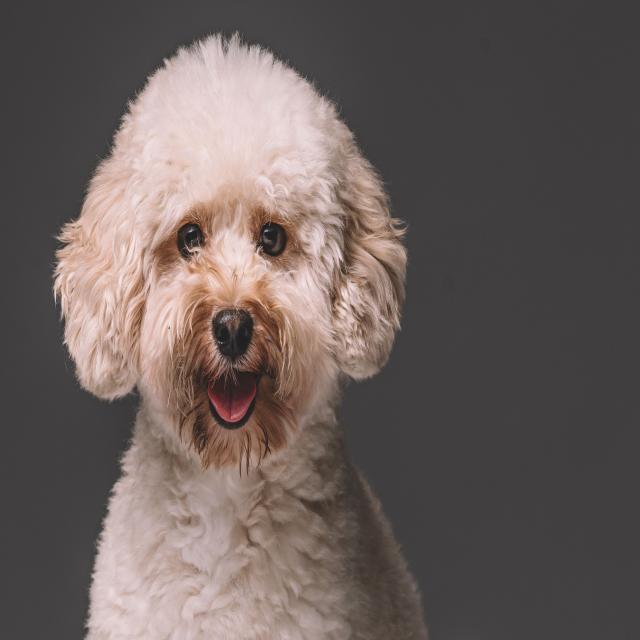
Healthy canine skin — no visible lesions, inflammation, or abnormalities. The skin and coat appear normal.